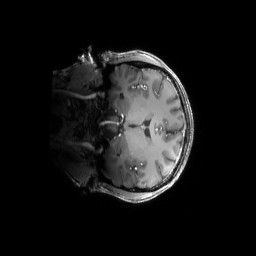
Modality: T1w
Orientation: coronal
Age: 27
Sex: male
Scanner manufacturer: siemens
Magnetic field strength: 6.98 T
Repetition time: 2.37 s
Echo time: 0.00231 s